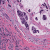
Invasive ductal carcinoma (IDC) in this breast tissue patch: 0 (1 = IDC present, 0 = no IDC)